Aerial crown-view tile of a tropical tree (Barro Colorado Island, Panama), acquired 20240918:
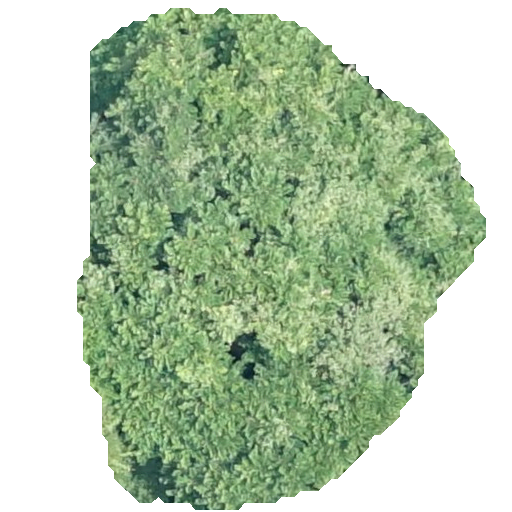
Species: Jacaranda copaia
GBIF accepted scientific name: Jacaranda copaia
Crown area: 238.045 m²